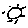
Label: sun